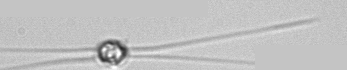
Label: Chaetoceros_danicus